A spectrogram of one vibration snapshot from a rotating-machine test bench is shown (time on one axis, frequency on the other). Classify the rotor condition as one of: normal, misalignment, unbalance, looseness.
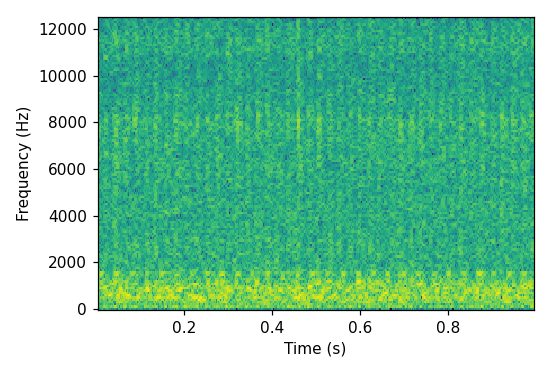
Answer: unbalance